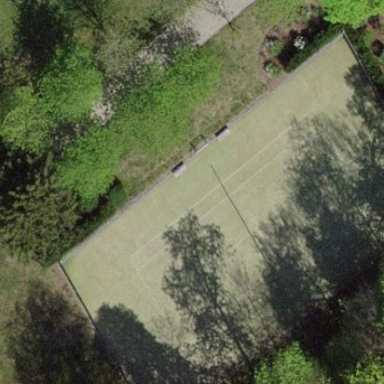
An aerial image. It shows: Tennis court in leisure pitch.